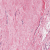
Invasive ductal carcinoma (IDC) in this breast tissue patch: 0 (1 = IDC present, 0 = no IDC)